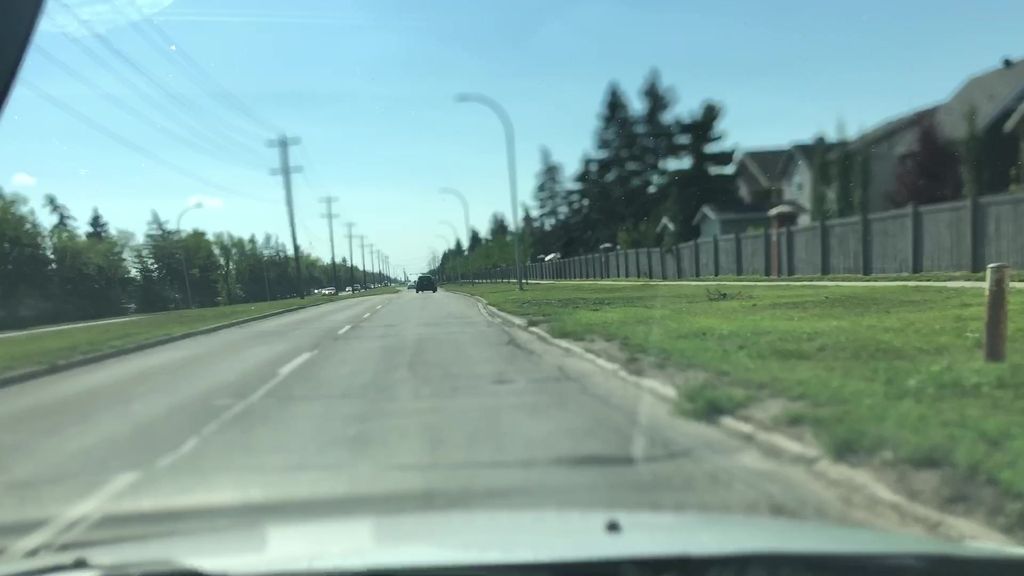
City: edmonton